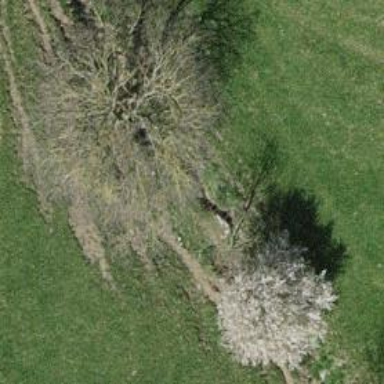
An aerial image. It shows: Beautiful tree in nature.